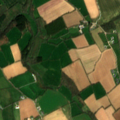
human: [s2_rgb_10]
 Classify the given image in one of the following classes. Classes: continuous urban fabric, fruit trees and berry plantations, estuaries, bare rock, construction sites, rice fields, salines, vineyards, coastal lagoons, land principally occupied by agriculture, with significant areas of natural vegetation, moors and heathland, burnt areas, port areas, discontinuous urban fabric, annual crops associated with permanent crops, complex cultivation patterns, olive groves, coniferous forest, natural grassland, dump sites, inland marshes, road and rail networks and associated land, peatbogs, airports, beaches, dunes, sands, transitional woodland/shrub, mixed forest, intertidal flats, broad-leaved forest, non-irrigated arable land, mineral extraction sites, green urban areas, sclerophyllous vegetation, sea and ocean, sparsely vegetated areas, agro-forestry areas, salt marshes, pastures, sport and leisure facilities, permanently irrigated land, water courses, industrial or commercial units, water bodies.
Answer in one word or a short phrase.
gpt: non-irrigated arable land, pastures, coniferous forest